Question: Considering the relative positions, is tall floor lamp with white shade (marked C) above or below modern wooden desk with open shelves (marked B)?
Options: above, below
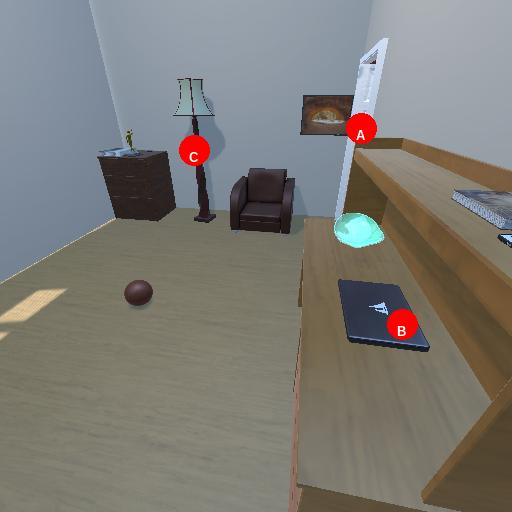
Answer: above